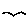
Label: bird